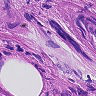
Metastatic tissue present: yes